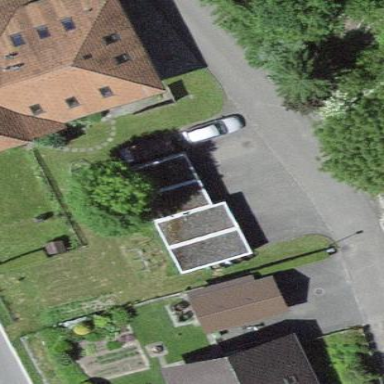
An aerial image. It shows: Parking facility in the form of garage.